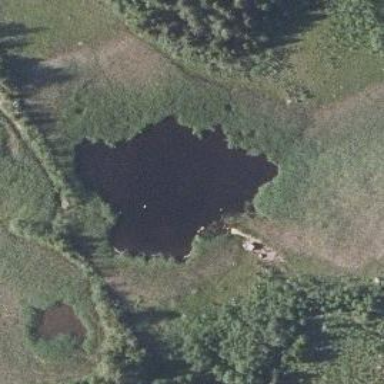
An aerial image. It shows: Lake with natural water.